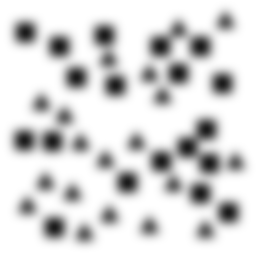
Squares: 19
Triangles: 19
Stars: 0
Total shapes: 38